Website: slack
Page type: receipt
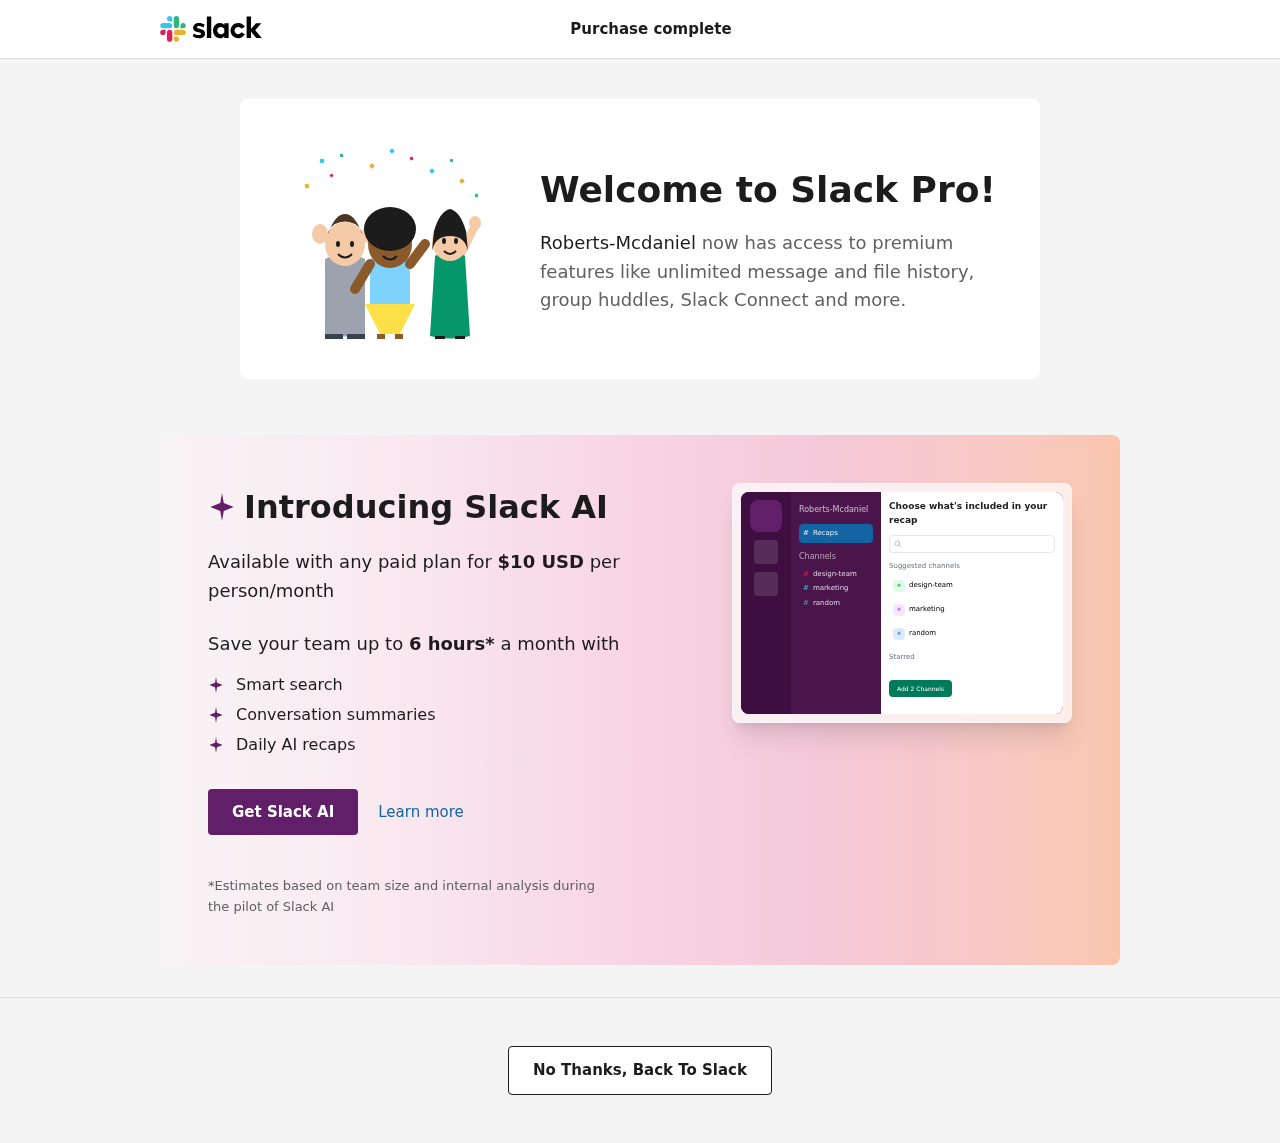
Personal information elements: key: PII_COMPANY
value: Roberts-Mcdaniel